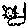
Label: cat